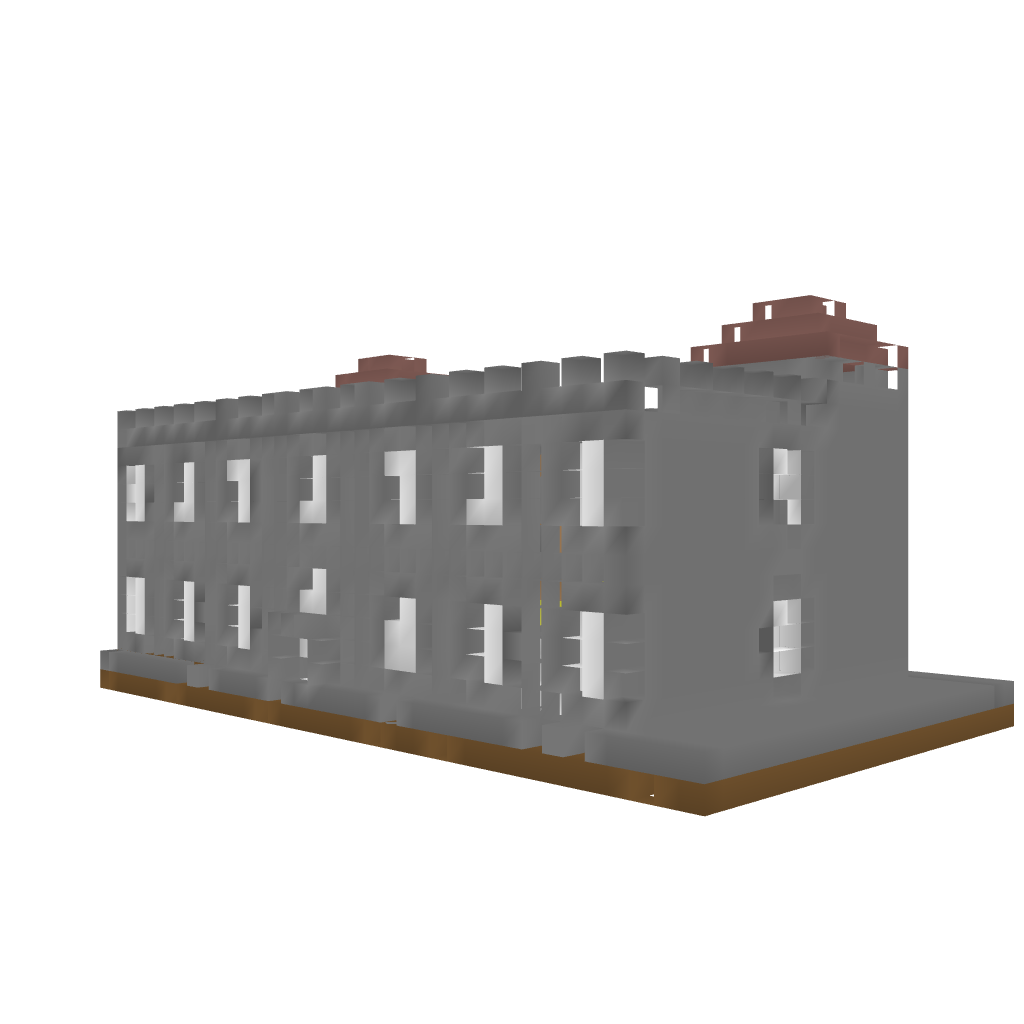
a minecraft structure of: Deluxe castle bad low quality